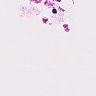
Metastatic tissue present: no